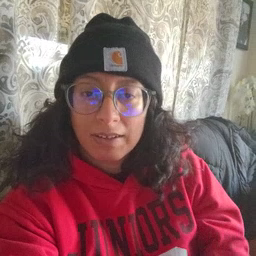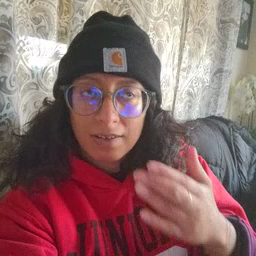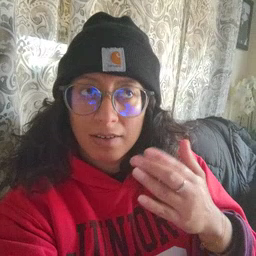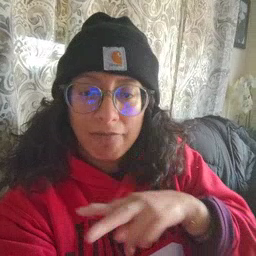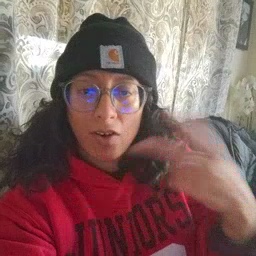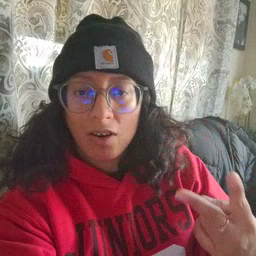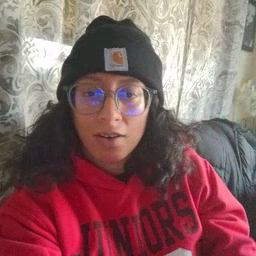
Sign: fall